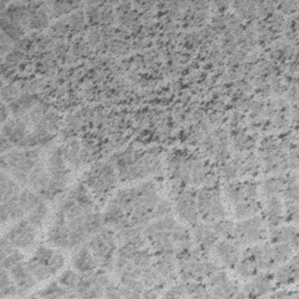
Label: frost